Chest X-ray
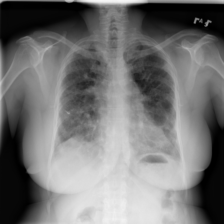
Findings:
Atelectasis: negative
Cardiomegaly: negative
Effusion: negative
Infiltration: negative
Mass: negative
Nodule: negative
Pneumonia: negative
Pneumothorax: negative
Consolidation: negative
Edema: negative
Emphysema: negative
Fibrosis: negative
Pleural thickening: negative
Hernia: negative